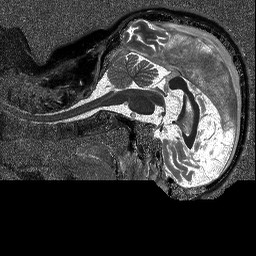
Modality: T1map
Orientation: sagittal
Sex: male